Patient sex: M
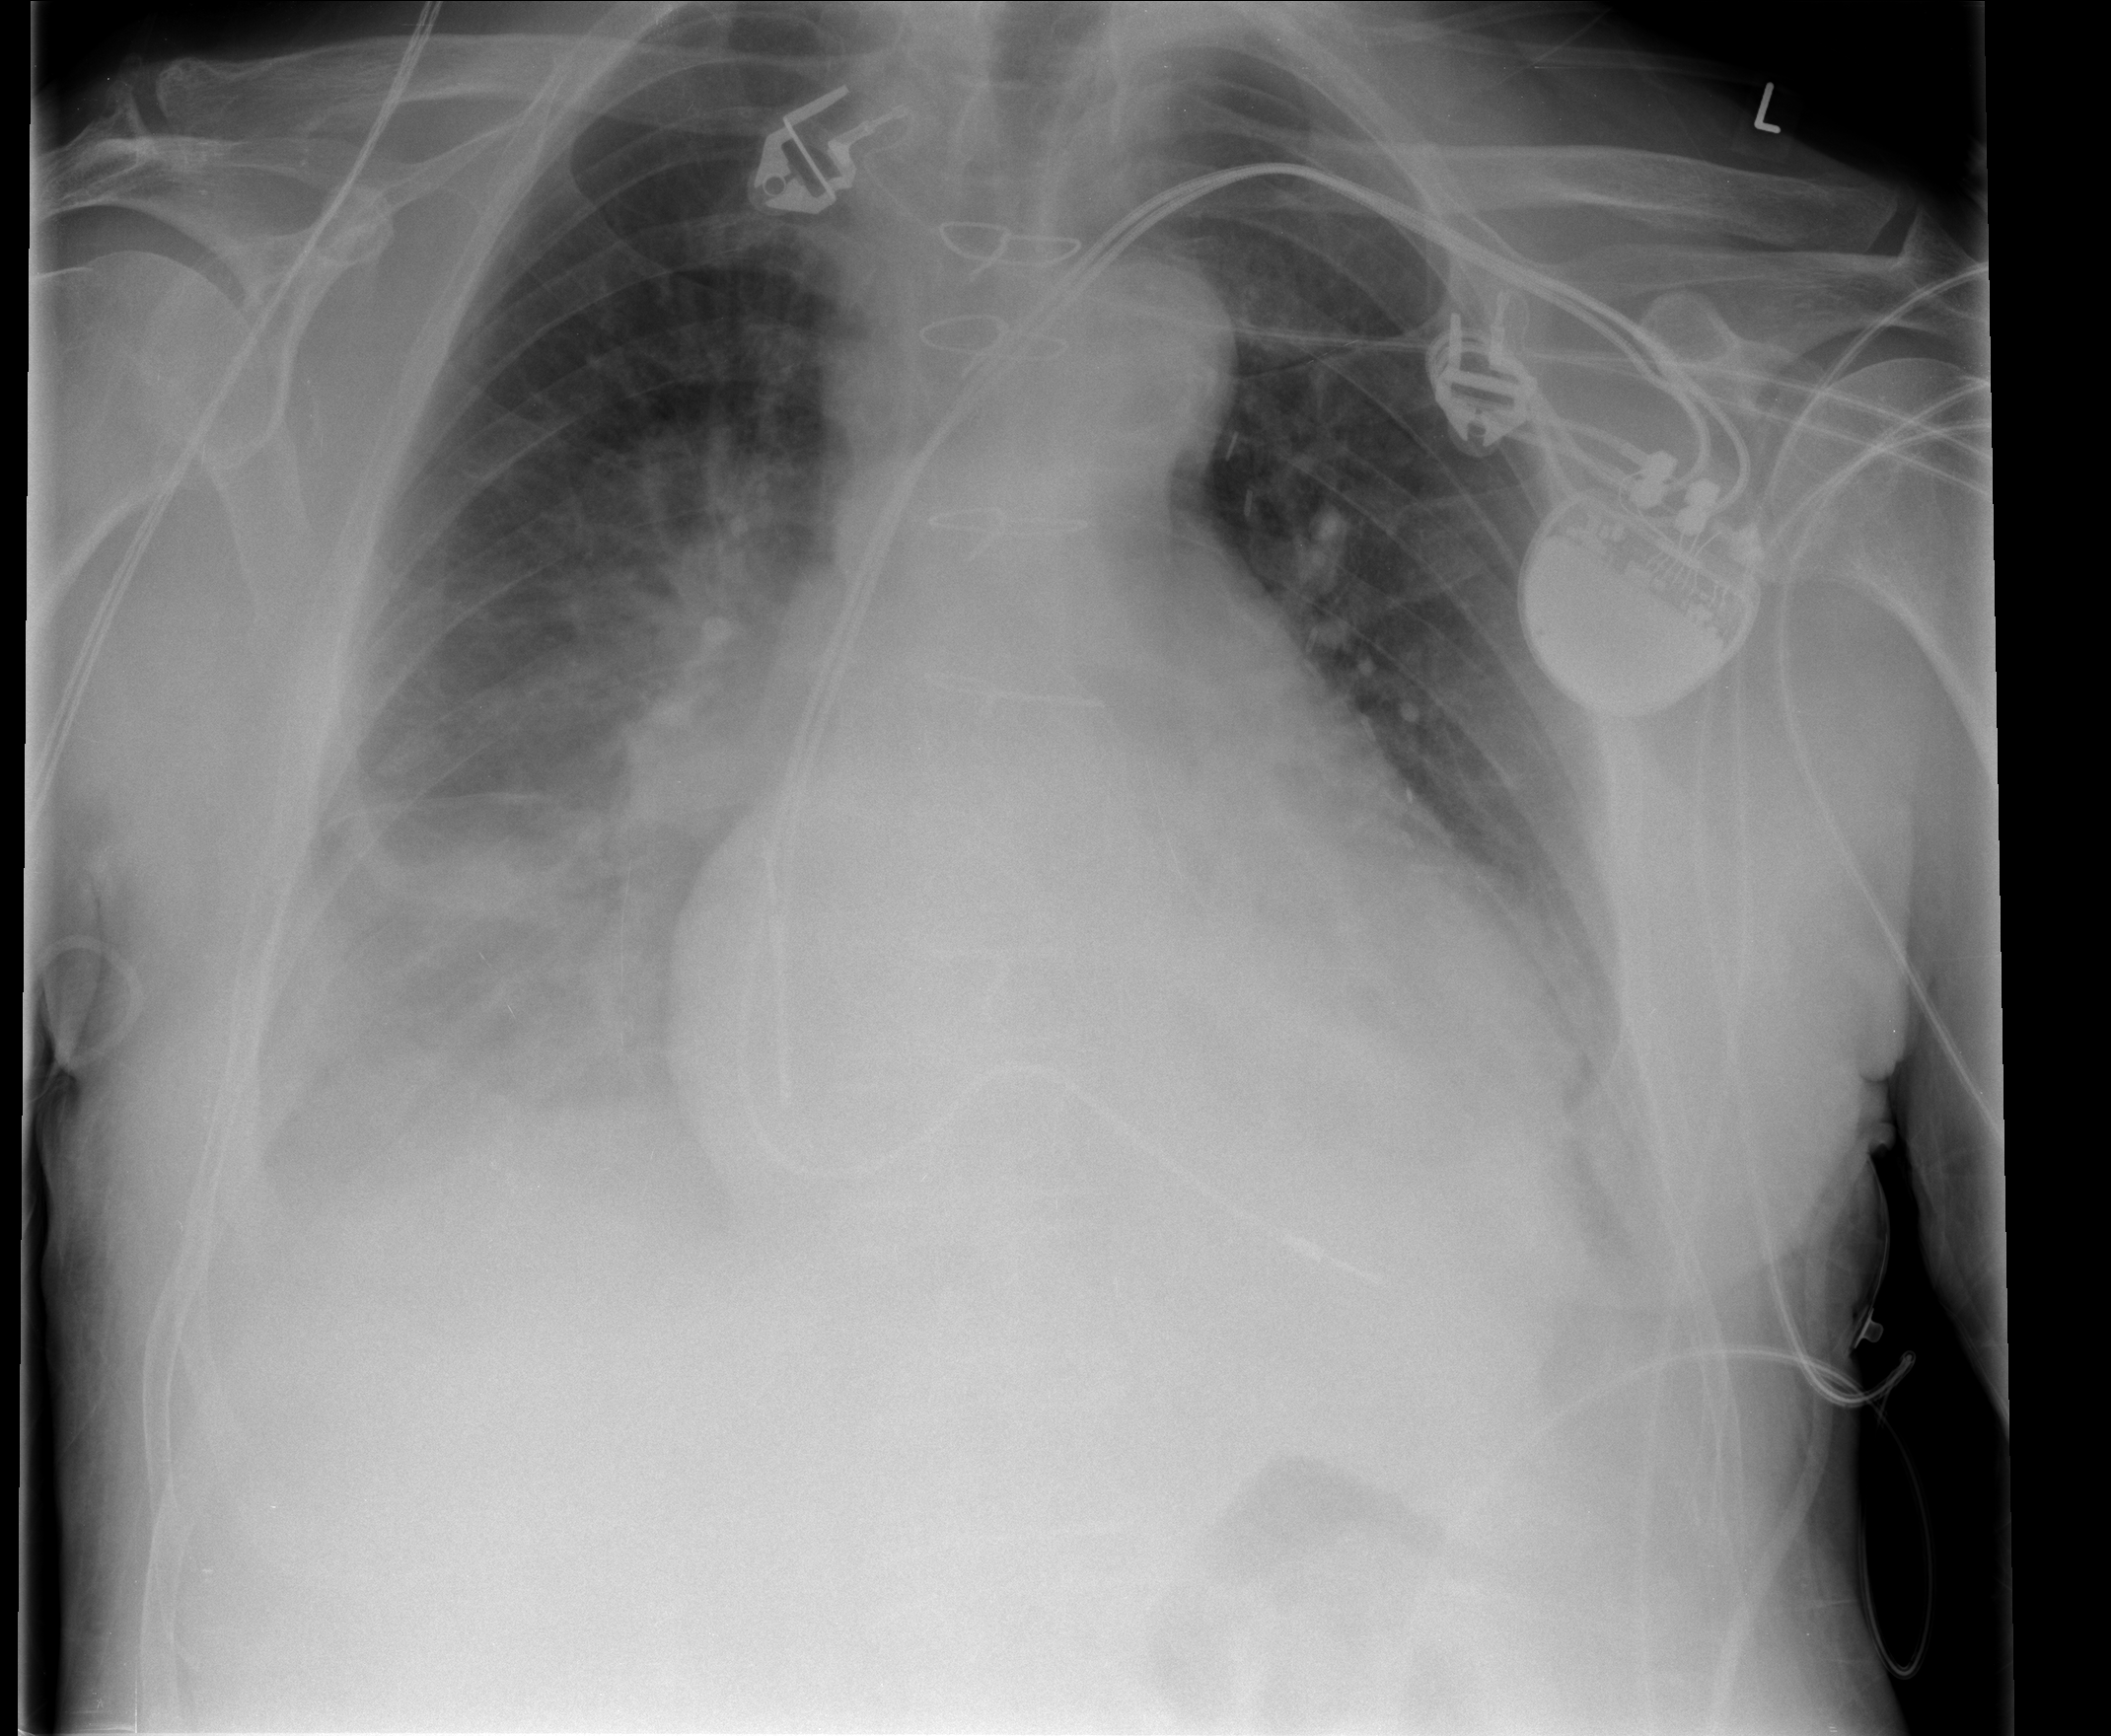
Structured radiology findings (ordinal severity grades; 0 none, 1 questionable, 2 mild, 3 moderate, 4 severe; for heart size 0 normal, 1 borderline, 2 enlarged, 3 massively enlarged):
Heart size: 2
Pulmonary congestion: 1
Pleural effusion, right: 3
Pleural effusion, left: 1
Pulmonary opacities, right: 0
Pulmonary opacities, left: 0
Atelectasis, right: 2
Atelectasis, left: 2